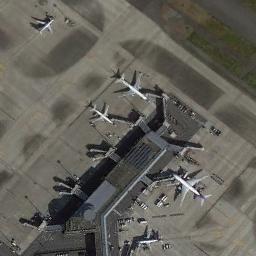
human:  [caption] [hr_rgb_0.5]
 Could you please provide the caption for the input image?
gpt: Five planes are around the terminal building .

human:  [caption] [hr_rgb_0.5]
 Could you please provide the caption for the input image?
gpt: Several planes of different sizes are neatly parked beside buildings in the airport .

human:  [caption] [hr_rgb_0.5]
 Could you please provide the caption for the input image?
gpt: Four planes parked next to boarding bridges of the terminal and another plane parked beside .

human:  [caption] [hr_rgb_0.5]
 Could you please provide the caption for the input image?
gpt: Three planes were parked around the building, And one plane was parked on the ground next to it .

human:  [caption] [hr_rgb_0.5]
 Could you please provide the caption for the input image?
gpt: Four planes of different sizes were on the ground on either side of the building .